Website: walmart
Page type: address-validator
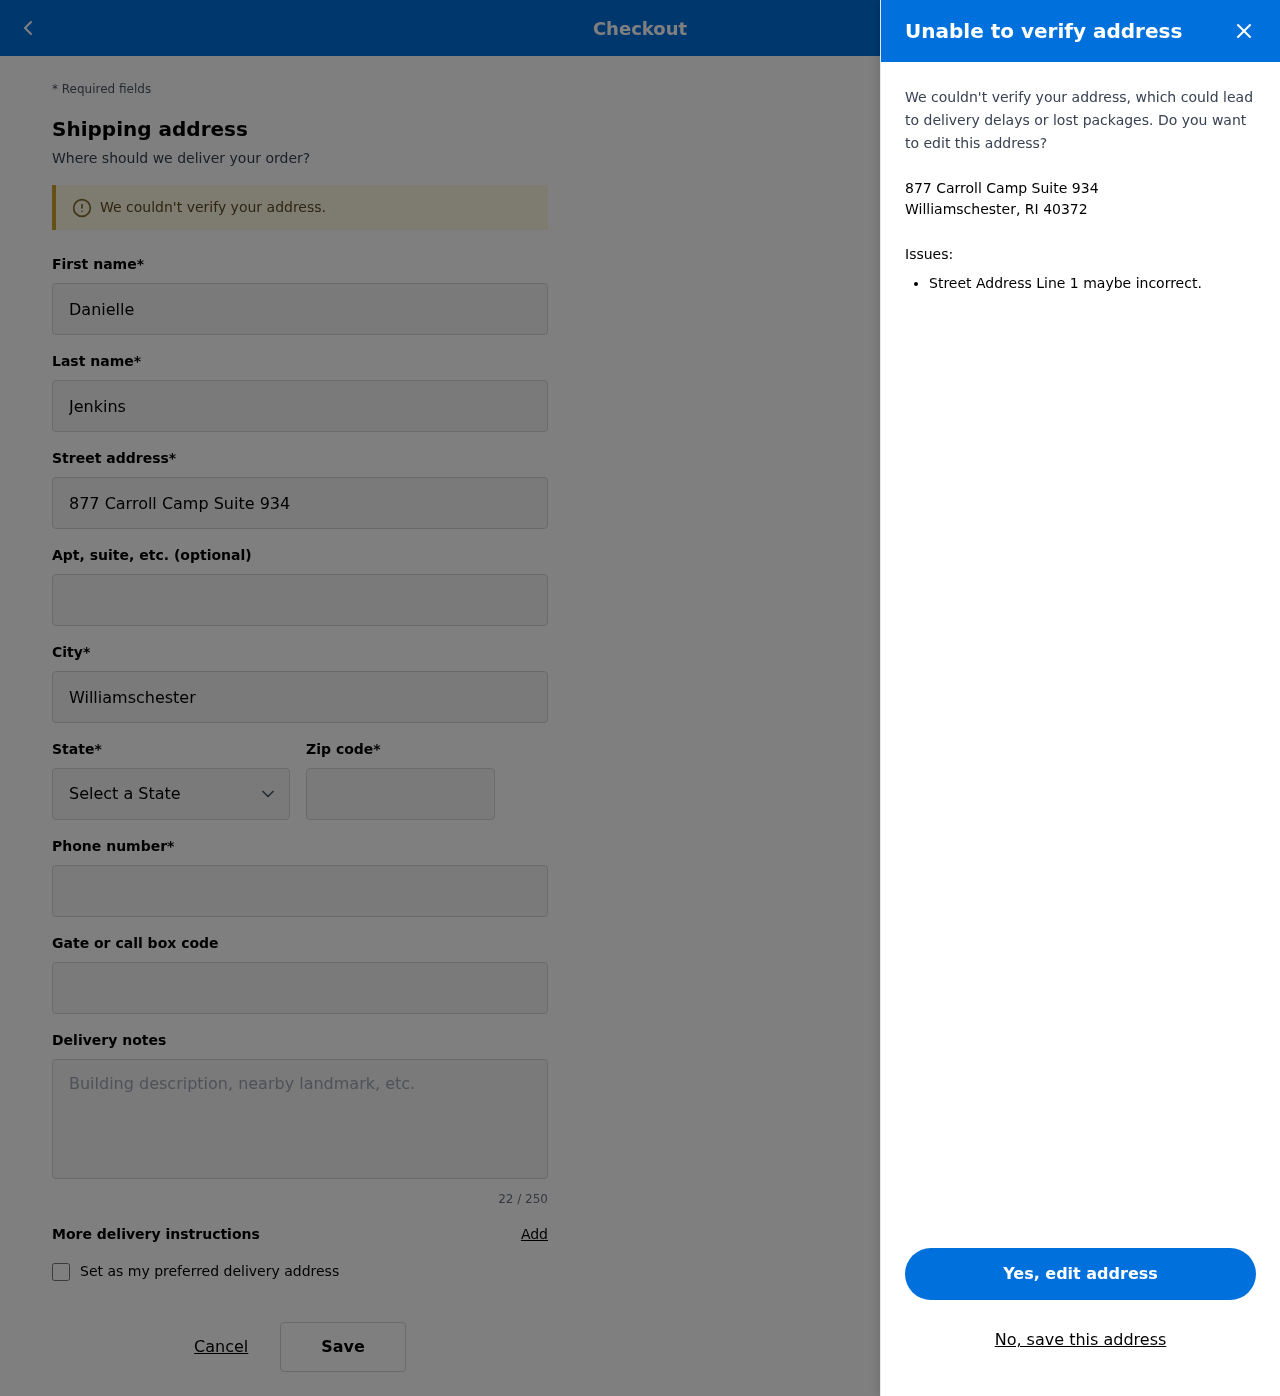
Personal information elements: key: PII_CITY_STATE_ZIP
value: Williamschester, RI 40372
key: PII_DELIVERY_INSTRUCTIONS
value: Leave at side entrance
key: PII_STATE_ABBR
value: RI
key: PII_STREET
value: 877 Carroll Camp Suite 934
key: PII_FIRSTNAME
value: Danielle
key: PII_LASTNAME
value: Jenkins
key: PII_CITY
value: Williamschester
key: PII_POSTCODE
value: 40372
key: PII_PHONE
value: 4393490699
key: PII_SECURITY_CODE
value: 9694